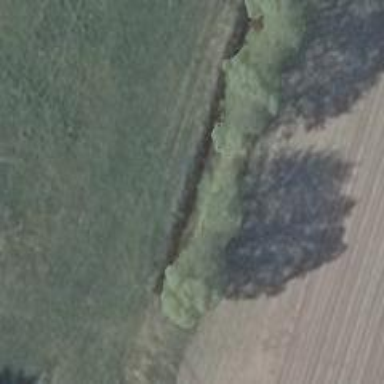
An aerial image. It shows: Row of trees in natural setting.